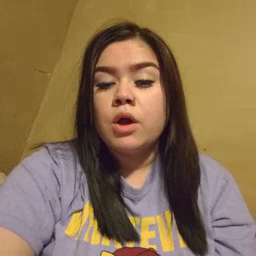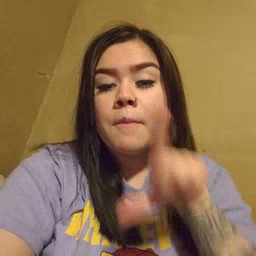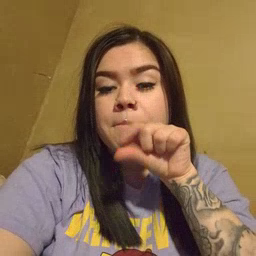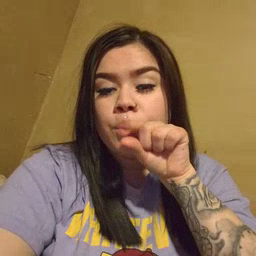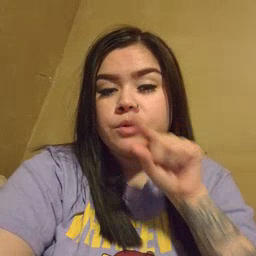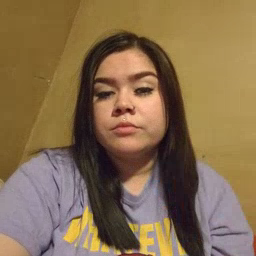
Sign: bird